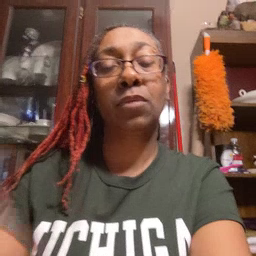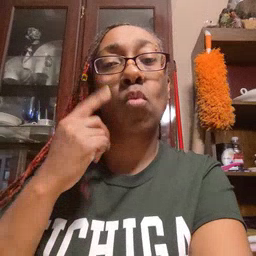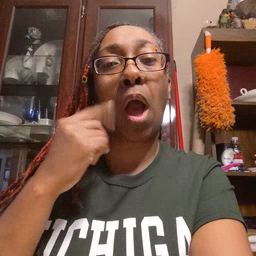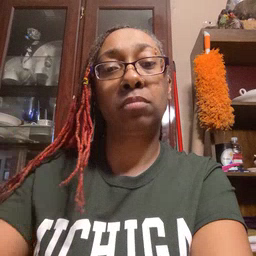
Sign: cry